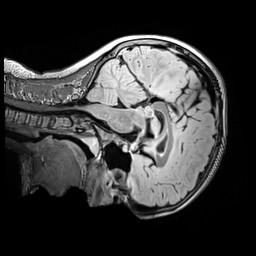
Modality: FLAIR
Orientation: sagittal
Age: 13
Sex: male
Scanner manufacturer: siemens
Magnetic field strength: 3 T
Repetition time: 5 s
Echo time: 0.388 s